Question: I'm trying to use the same component that I see in ,it's like a listview but it's start from bottom!!.
could be a listview with drag/drop option from bottom ??
here is the picture which I took from here:

<URL>
thanks and any help is appreciated.
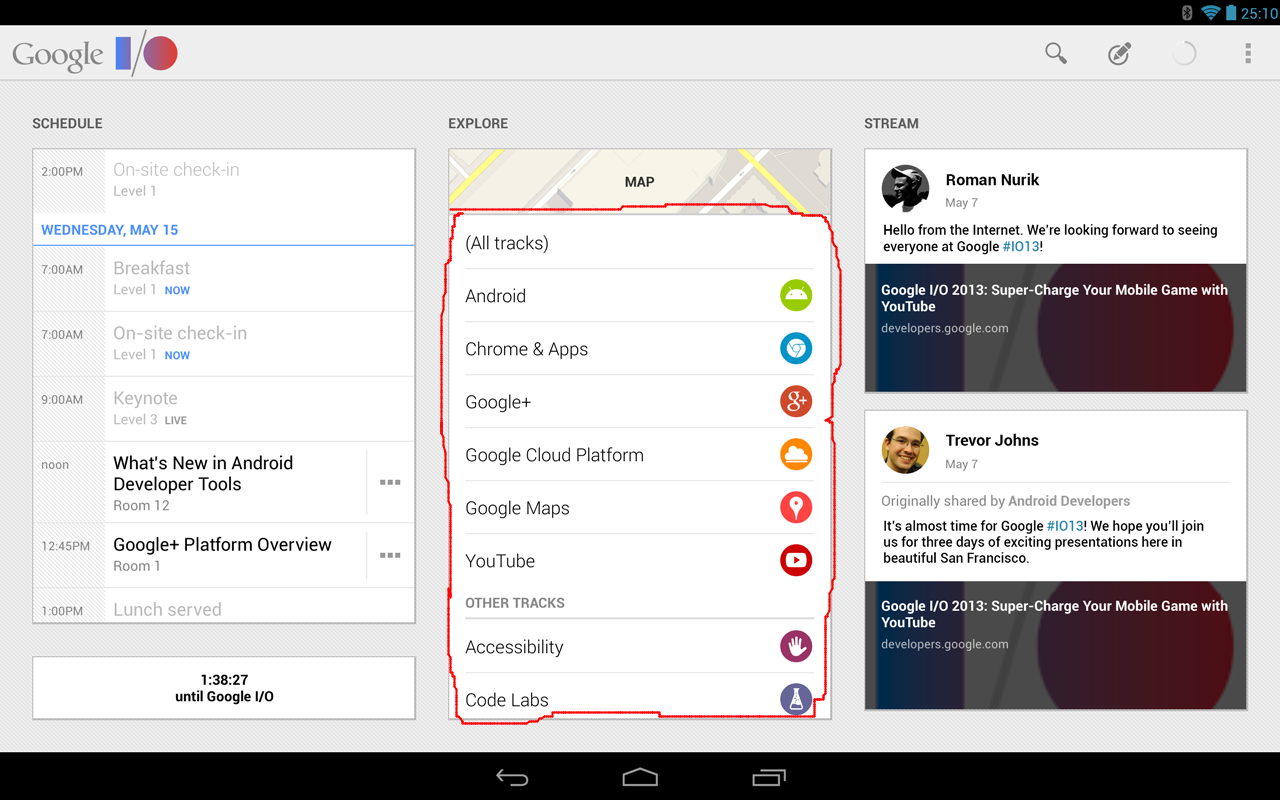
Answer: The project page for this project can be found here :
<URL>
And getting your hands on the source is as easy as doing a :
'git clone https://code.google.com/p/iosched/'
Hope this helps you!